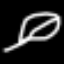
Label: leaf